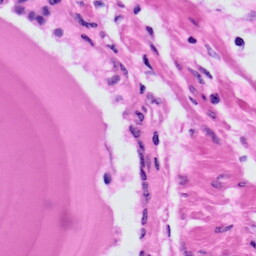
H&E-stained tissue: Prostate